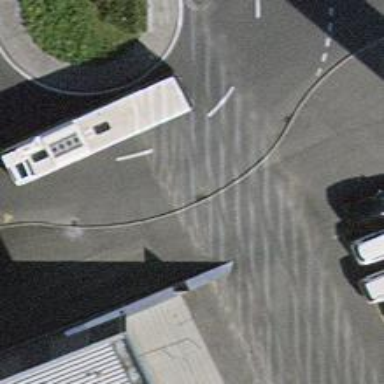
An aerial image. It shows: Primary highway with asphalt surface leading to roundabout with separate sidewalk. The roundabout is of the turbo type.